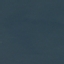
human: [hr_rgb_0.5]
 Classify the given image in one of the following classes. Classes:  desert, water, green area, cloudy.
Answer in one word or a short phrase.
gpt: water